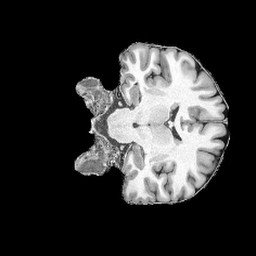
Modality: UNIT1
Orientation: coronal